Question: how to change image indicator holder background color:

'''
<LinearLayout
android:layout_width="match_parent"
android:layout_height="wrap_content"
android:gravity="center"
android:orientation="vertical">
<com.daimajia.slider.library.SliderLayout
android:id="@+id/slider"
android:background="#133"
android:layout_width="match_parent"
android:layout_height="130dp"
/>
</LinearLayout>
'''
java code:
'''
sliderShow = (SliderLayout) findViewById(R.id.slider);
TextSliderView textSliderView = new TextSliderView(this);
textSliderView.image(file_maps.get(name));
sliderShow.addSlider(textSliderView);
'''
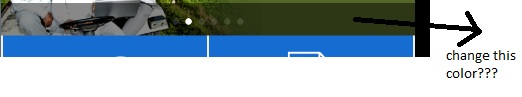
Answer: Add after in your xml in
'''
<com.daimajia.slider.library.SliderLayout
android:id="@+id/banner_slider"
android:layout_width="match_parent"
android:layout_height="match_parent"
custom:indicator_visibility="visible"
custom:auto_cycle="true" />
<com.daimajia.slider.library.Indicators.PagerIndicator
android:id="@+id/banner_slider_indicator"
android:layout_width="match_parent"
android:layout_height="30dp"
app:selected_color="@color/colorAccent"
app:unselected_color="@color/iconsLight"
android:layout_centerHorizontal="true"
android:layout_alignParentBottom="true"
android:background="@color/dividerDark"
style="@style/AndroidImageSlider_Indicator" />
'''
'''
<style name="AndroidImageSlider_Indicator">
<item name="android:layout_width">wrap_content</item>
<item name="android:layout_height">wrap_content</item>
<item name="android:gravity">center</item>
<item name="android:paddingLeft">2dp</item>
<item name="android:paddingRight">2dp</item>
<item name="shape">oval</item>
<item name="padding_left">3dp</item>
<item name="padding_right">3dp</item>
<item name="padding_top">4dp</item>
<item name="padding_bottom">4dp</item>
<item name="selected_width">8dp</item>
<item name="selected_height">8dp</item>
<item name="unselected_width">6dp</item>
<item name="unselected_height">6dp</item>
</style>
'''
Java Code
'''
SliderLayout sliderLayout = (SliderLayout) rootView.findViewById(R.id.banner_slider);
PagerIndicator pagerIndicator = (PagerIndicator) rootView.findViewById(R.id.banner_slider_indicator);
DefaultSliderView defaultSliderView = new DefaultSliderView(getContext());
defaultSliderView
.description(name)
.image(slider_covers.get(name))
.setScaleType(BaseSliderView.ScaleType.Fit);
sliderLayout.addSlider(defaultSliderView);
sliderLayout.setCustomIndicator(pagerIndicator);
'''